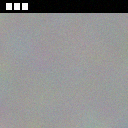
Screen state: on